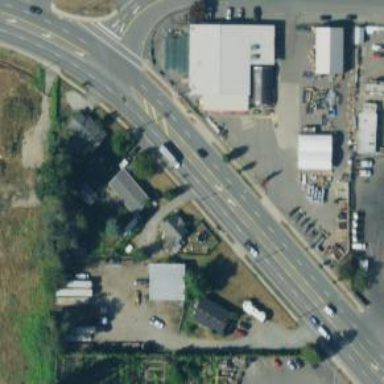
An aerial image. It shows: Industrial area with garden center shop for trade.